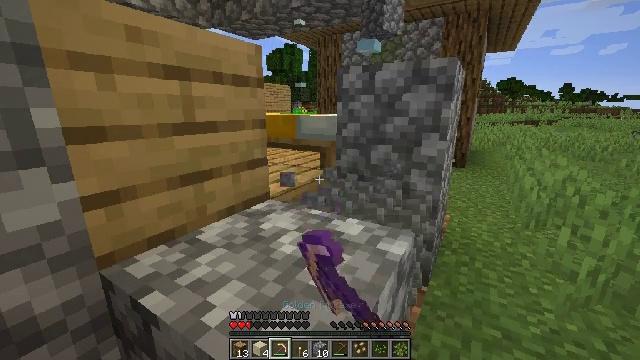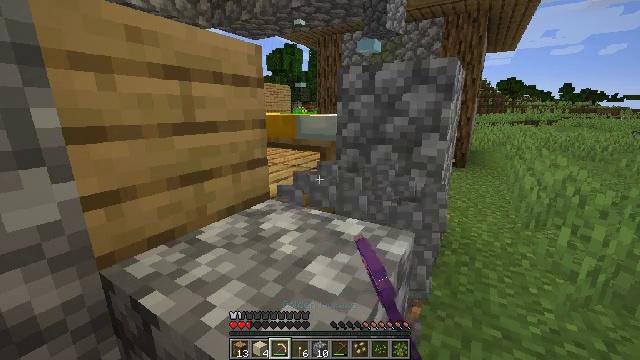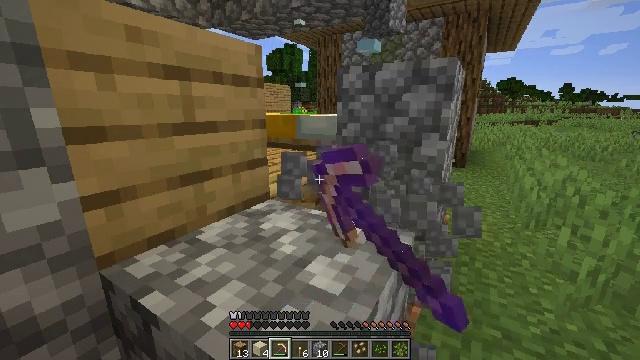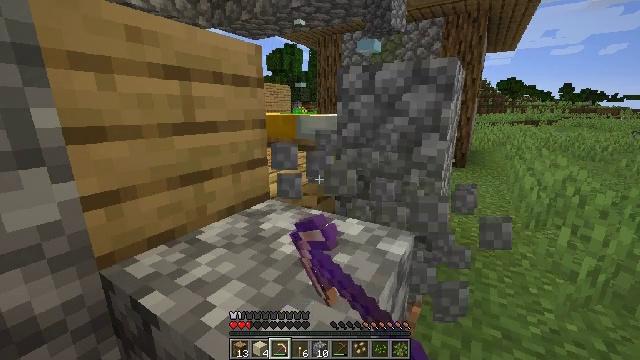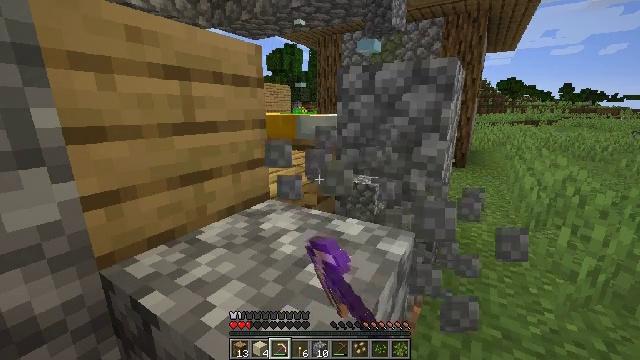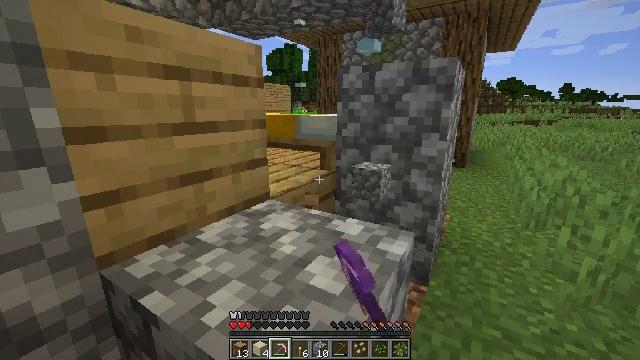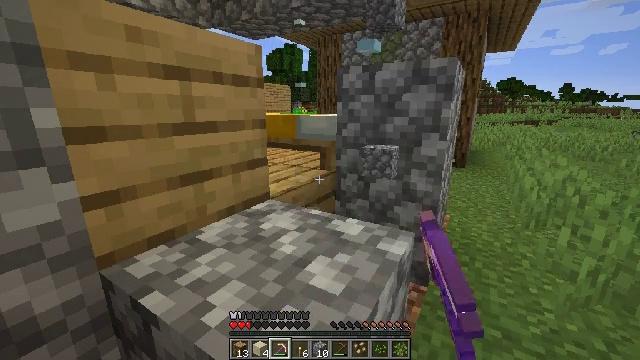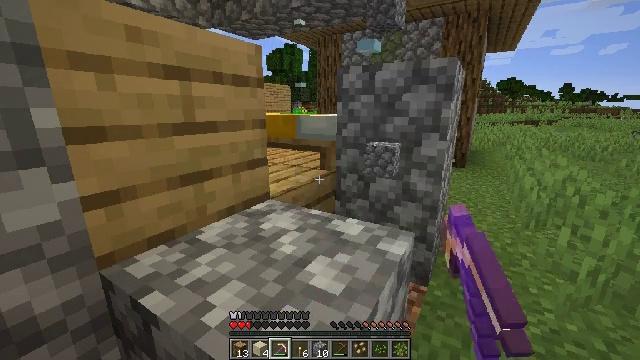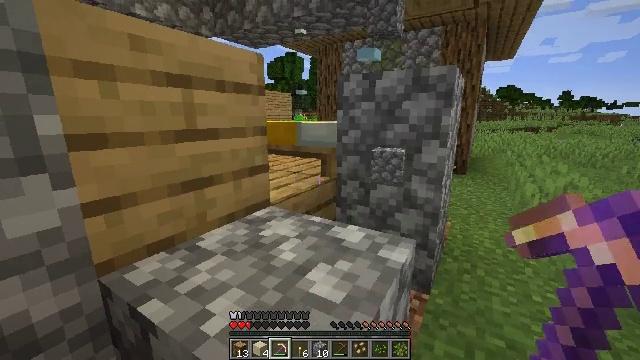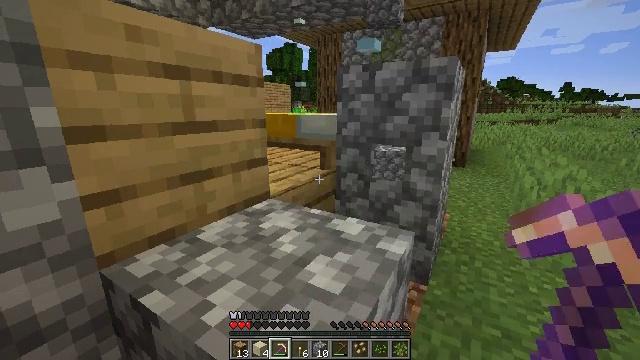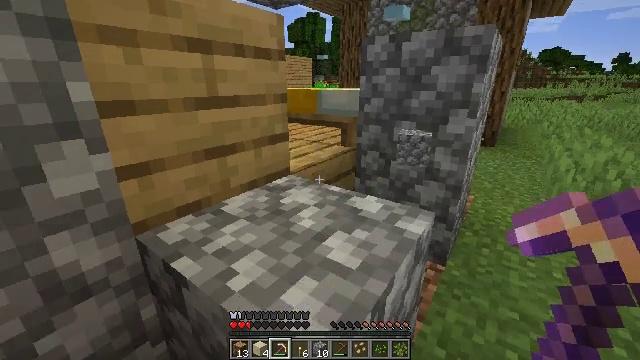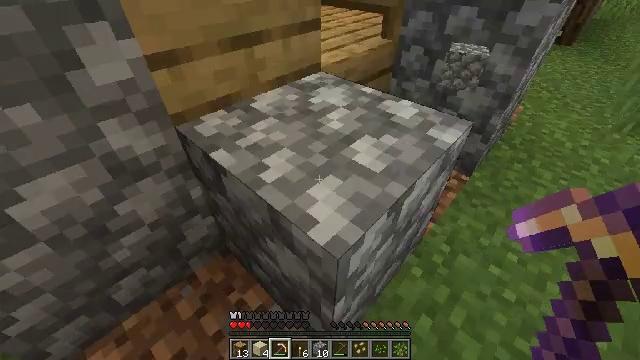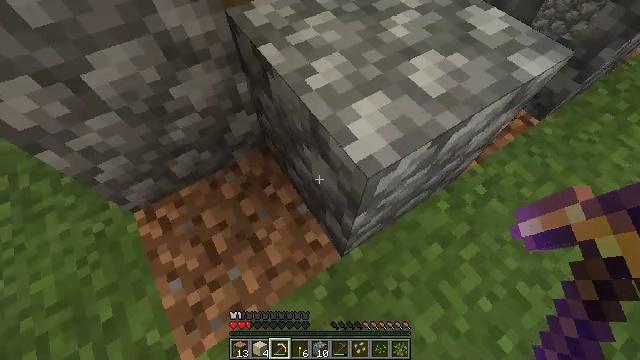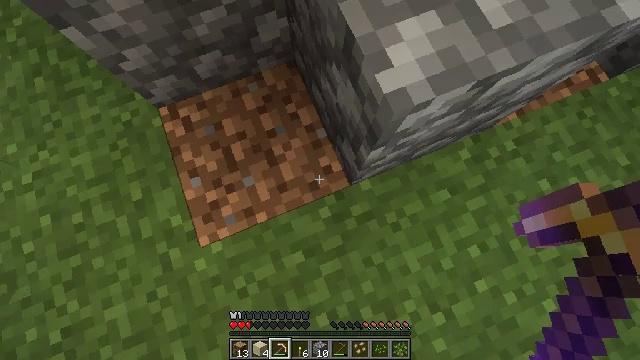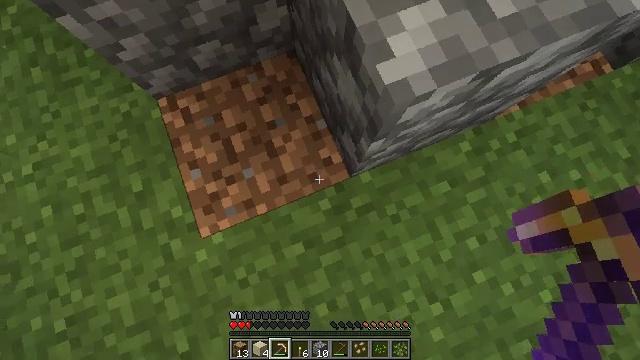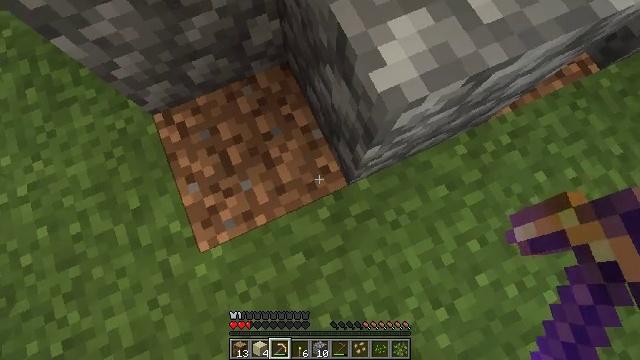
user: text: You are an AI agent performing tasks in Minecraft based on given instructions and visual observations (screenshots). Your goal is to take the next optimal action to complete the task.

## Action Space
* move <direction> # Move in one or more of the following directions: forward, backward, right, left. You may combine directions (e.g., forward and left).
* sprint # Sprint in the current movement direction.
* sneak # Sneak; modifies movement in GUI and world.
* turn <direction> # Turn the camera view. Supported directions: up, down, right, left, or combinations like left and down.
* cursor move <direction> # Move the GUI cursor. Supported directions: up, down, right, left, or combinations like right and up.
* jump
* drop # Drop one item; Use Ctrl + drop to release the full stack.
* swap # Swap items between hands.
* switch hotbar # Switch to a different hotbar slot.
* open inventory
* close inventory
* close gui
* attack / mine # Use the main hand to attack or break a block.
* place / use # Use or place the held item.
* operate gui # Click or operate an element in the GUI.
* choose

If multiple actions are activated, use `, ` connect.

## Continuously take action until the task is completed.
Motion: motion action
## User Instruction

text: Gather materials such as cobblestone.
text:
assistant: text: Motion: attack / mine
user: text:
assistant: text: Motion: no_op
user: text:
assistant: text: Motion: no_op
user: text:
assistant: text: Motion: no_op
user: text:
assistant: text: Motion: no_op
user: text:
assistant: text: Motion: no_op
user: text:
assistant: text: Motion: no_op
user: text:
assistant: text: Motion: turn up
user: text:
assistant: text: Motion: turn down
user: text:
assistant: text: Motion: turn left and down
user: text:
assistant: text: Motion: turn left and down
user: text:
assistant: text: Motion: turn left and down
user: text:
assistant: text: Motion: turn left and down
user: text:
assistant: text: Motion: turn down
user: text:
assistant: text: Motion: turn right and up
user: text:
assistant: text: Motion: turn right and up
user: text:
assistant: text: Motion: turn right and up
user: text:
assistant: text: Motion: turn right and up
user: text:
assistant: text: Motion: turn right and up
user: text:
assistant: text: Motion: turn right and up
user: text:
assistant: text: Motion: turn up
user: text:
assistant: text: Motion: attack / mine
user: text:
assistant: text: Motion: attack / mine
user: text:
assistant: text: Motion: attack / mine
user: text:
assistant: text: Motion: attack / mine
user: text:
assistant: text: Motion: attack / mine
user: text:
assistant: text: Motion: attack / mine
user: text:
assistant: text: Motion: attack / mine
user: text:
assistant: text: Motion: turn up, attack / mine
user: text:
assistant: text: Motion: turn right and up, attack / mine